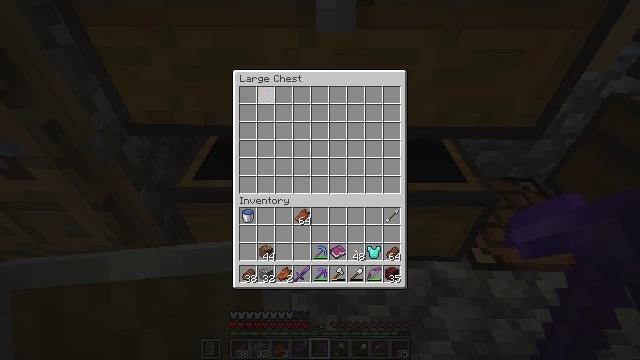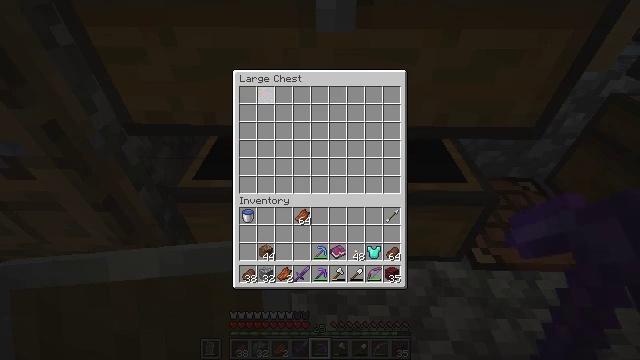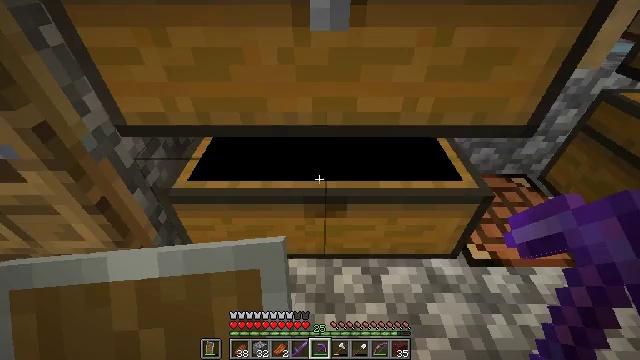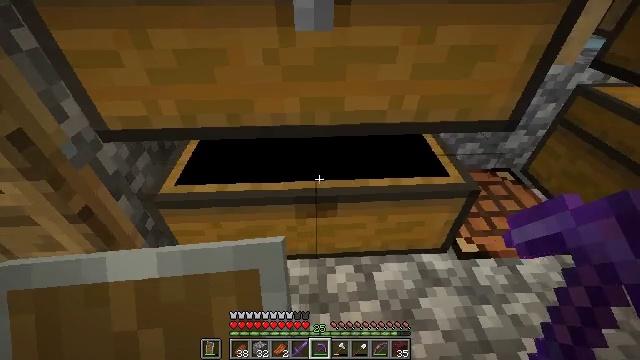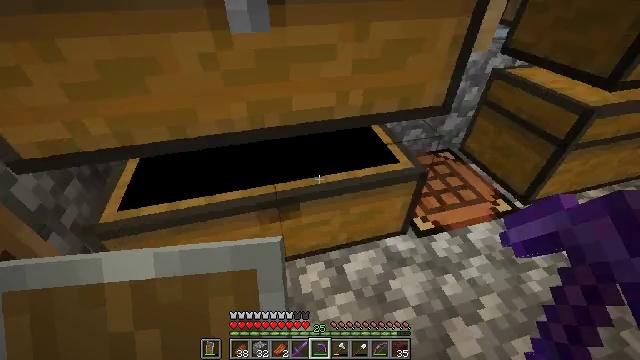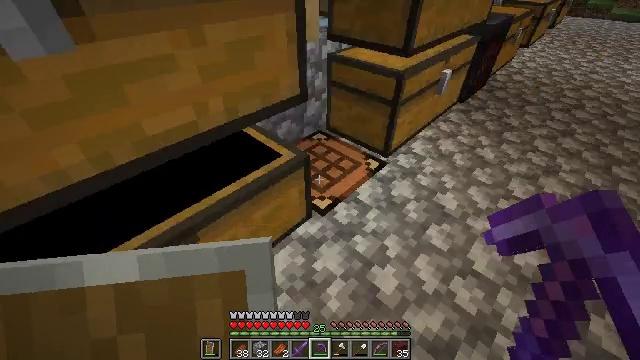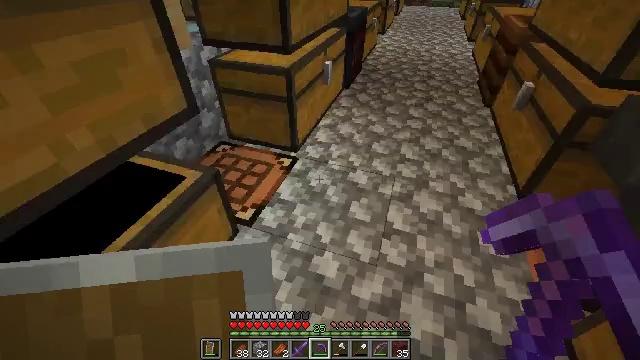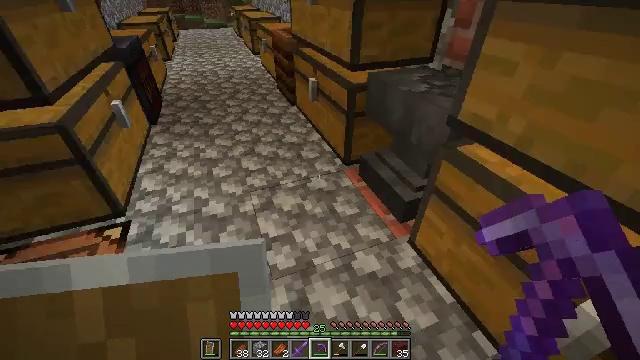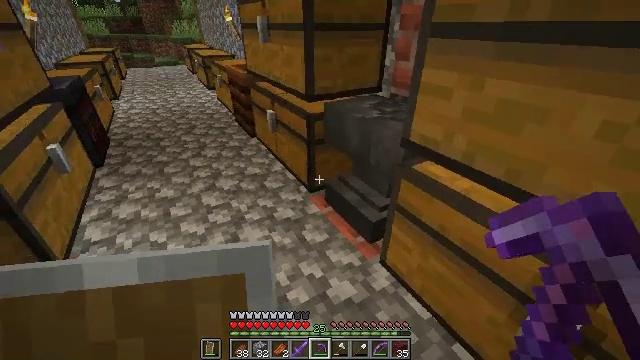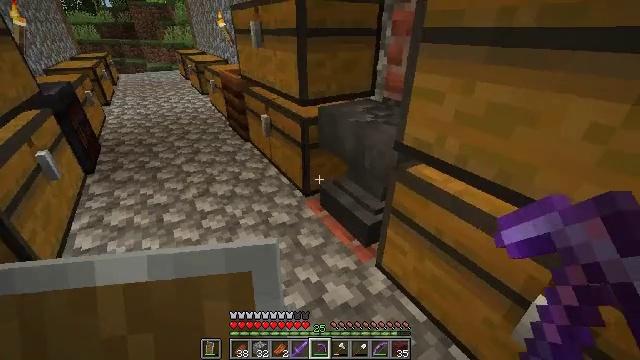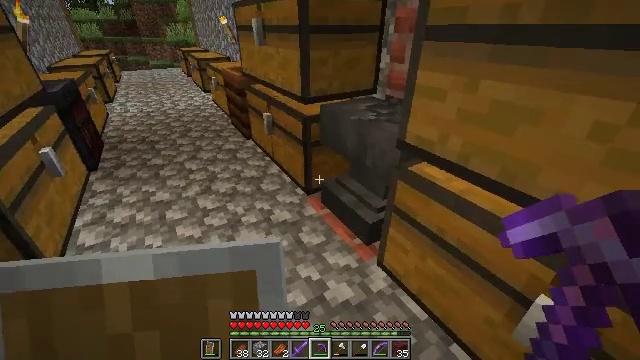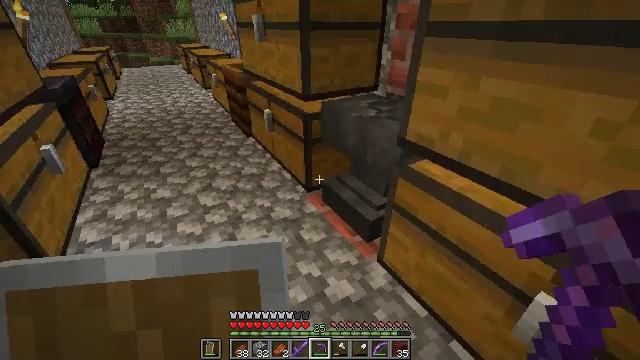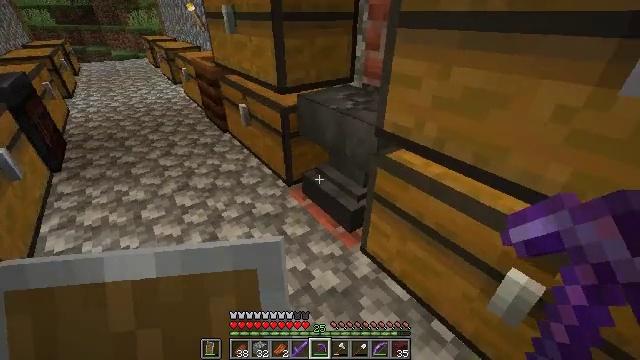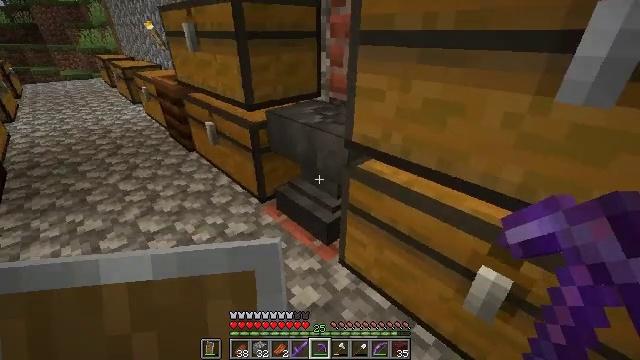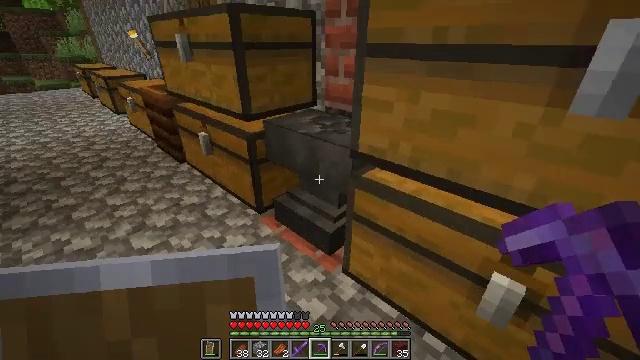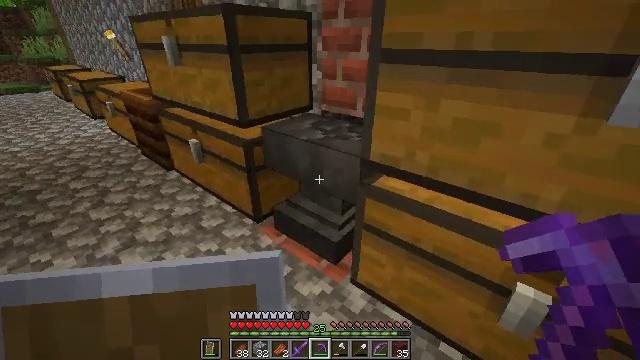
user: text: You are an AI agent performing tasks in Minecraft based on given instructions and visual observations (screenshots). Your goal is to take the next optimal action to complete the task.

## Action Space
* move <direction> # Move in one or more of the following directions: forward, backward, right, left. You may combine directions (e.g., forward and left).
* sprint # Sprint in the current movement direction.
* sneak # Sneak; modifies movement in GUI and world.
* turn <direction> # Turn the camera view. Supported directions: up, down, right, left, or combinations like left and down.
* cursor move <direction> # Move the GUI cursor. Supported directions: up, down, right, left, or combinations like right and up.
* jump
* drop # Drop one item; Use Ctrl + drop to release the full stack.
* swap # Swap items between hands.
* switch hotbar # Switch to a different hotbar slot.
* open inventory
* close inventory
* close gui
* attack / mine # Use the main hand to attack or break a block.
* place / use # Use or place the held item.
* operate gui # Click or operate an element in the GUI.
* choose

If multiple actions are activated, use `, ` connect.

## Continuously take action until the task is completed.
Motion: motion action
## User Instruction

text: Upgrade a diamond chestplate to a netherite chestplate using a smithing table.
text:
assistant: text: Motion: sneak
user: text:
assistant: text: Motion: sneak, turn right, close inventory
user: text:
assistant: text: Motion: turn right, close inventory
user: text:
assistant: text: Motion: turn right, close inventory
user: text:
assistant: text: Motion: turn right
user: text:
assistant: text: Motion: turn right
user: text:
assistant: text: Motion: turn right and up
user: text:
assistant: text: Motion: turn right and up
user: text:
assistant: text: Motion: turn right
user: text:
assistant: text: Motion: no_op
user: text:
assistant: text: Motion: no_op
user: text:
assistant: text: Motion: turn right and down
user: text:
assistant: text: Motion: move left, turn right and up
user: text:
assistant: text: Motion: move forward and move left, turn right and up
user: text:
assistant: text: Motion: move forward and move left, turn right
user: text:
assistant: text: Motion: move forward and move left, turn right
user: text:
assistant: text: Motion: move forward and move left, turn right
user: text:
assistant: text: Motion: move left, turn right
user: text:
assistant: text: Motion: turn right
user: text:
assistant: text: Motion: no_op
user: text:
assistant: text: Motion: turn right, use / place
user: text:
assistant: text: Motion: use / place
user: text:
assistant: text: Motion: use / place
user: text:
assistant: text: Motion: no_op
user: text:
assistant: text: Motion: turn right
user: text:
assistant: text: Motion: no_op
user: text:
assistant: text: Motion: no_op
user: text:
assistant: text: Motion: no_op
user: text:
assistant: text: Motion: no_op
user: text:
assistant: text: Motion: no_op